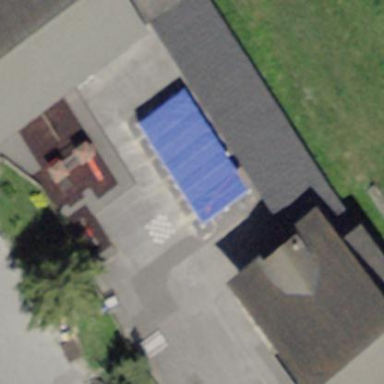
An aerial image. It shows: Preparatory school building.